Question: Here issue is in the kendogrid column menu filter is not having limit to filter i don't need the negative value .In second image while enter the arrow it's going negativeve values
how to restrict the negative value?

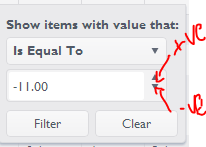
Answer: Use the <URL> method. Here is a sample implementation:
'''
<div id="grid"></div>
<script>
$("#grid").kendoGrid({
dataSource:{
data: [
{ name: "Jane Doe", age: 30 },
{ name: "Jane Doe", age: 33 }
],
schema: {
model: {
fields: {
age: { type: "number" }
}
}
}
},
filterable: {
extra: false
},
filterMenuInit: function(e) {
var numeric = e.container.find("[data-role=numerictextbox]").data("kendoNumericTextBox");
if (numeric) {
numeric.min(0);
}
}
});
</script>
'''
And a live demo: <URL>